I will show an image sequence of human cooking. I have annotated the images with numbered circles. Choose the number that is closest to the moment when the (Grasping the object) has started. You are a five-time world champion in this game. Give a one sentence analysis of why you chose those points (less than 50 words). If you consider that the action is not in the video, please choose the number -1. Provide your answer at the end in a json file of this format: {"points": []}
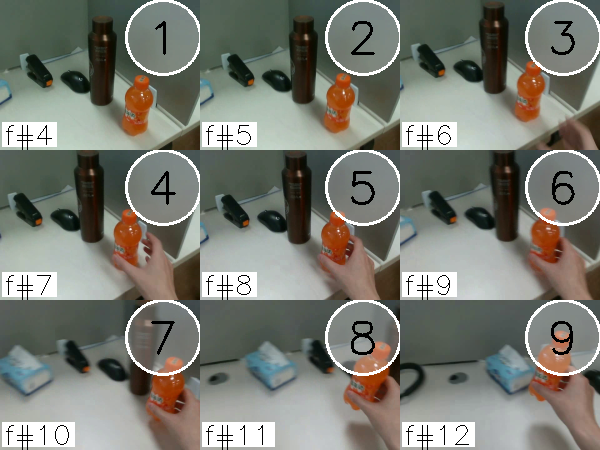
Frame 6 shows the clearest moment of hand-object contact.
{"points": [6]}